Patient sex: F
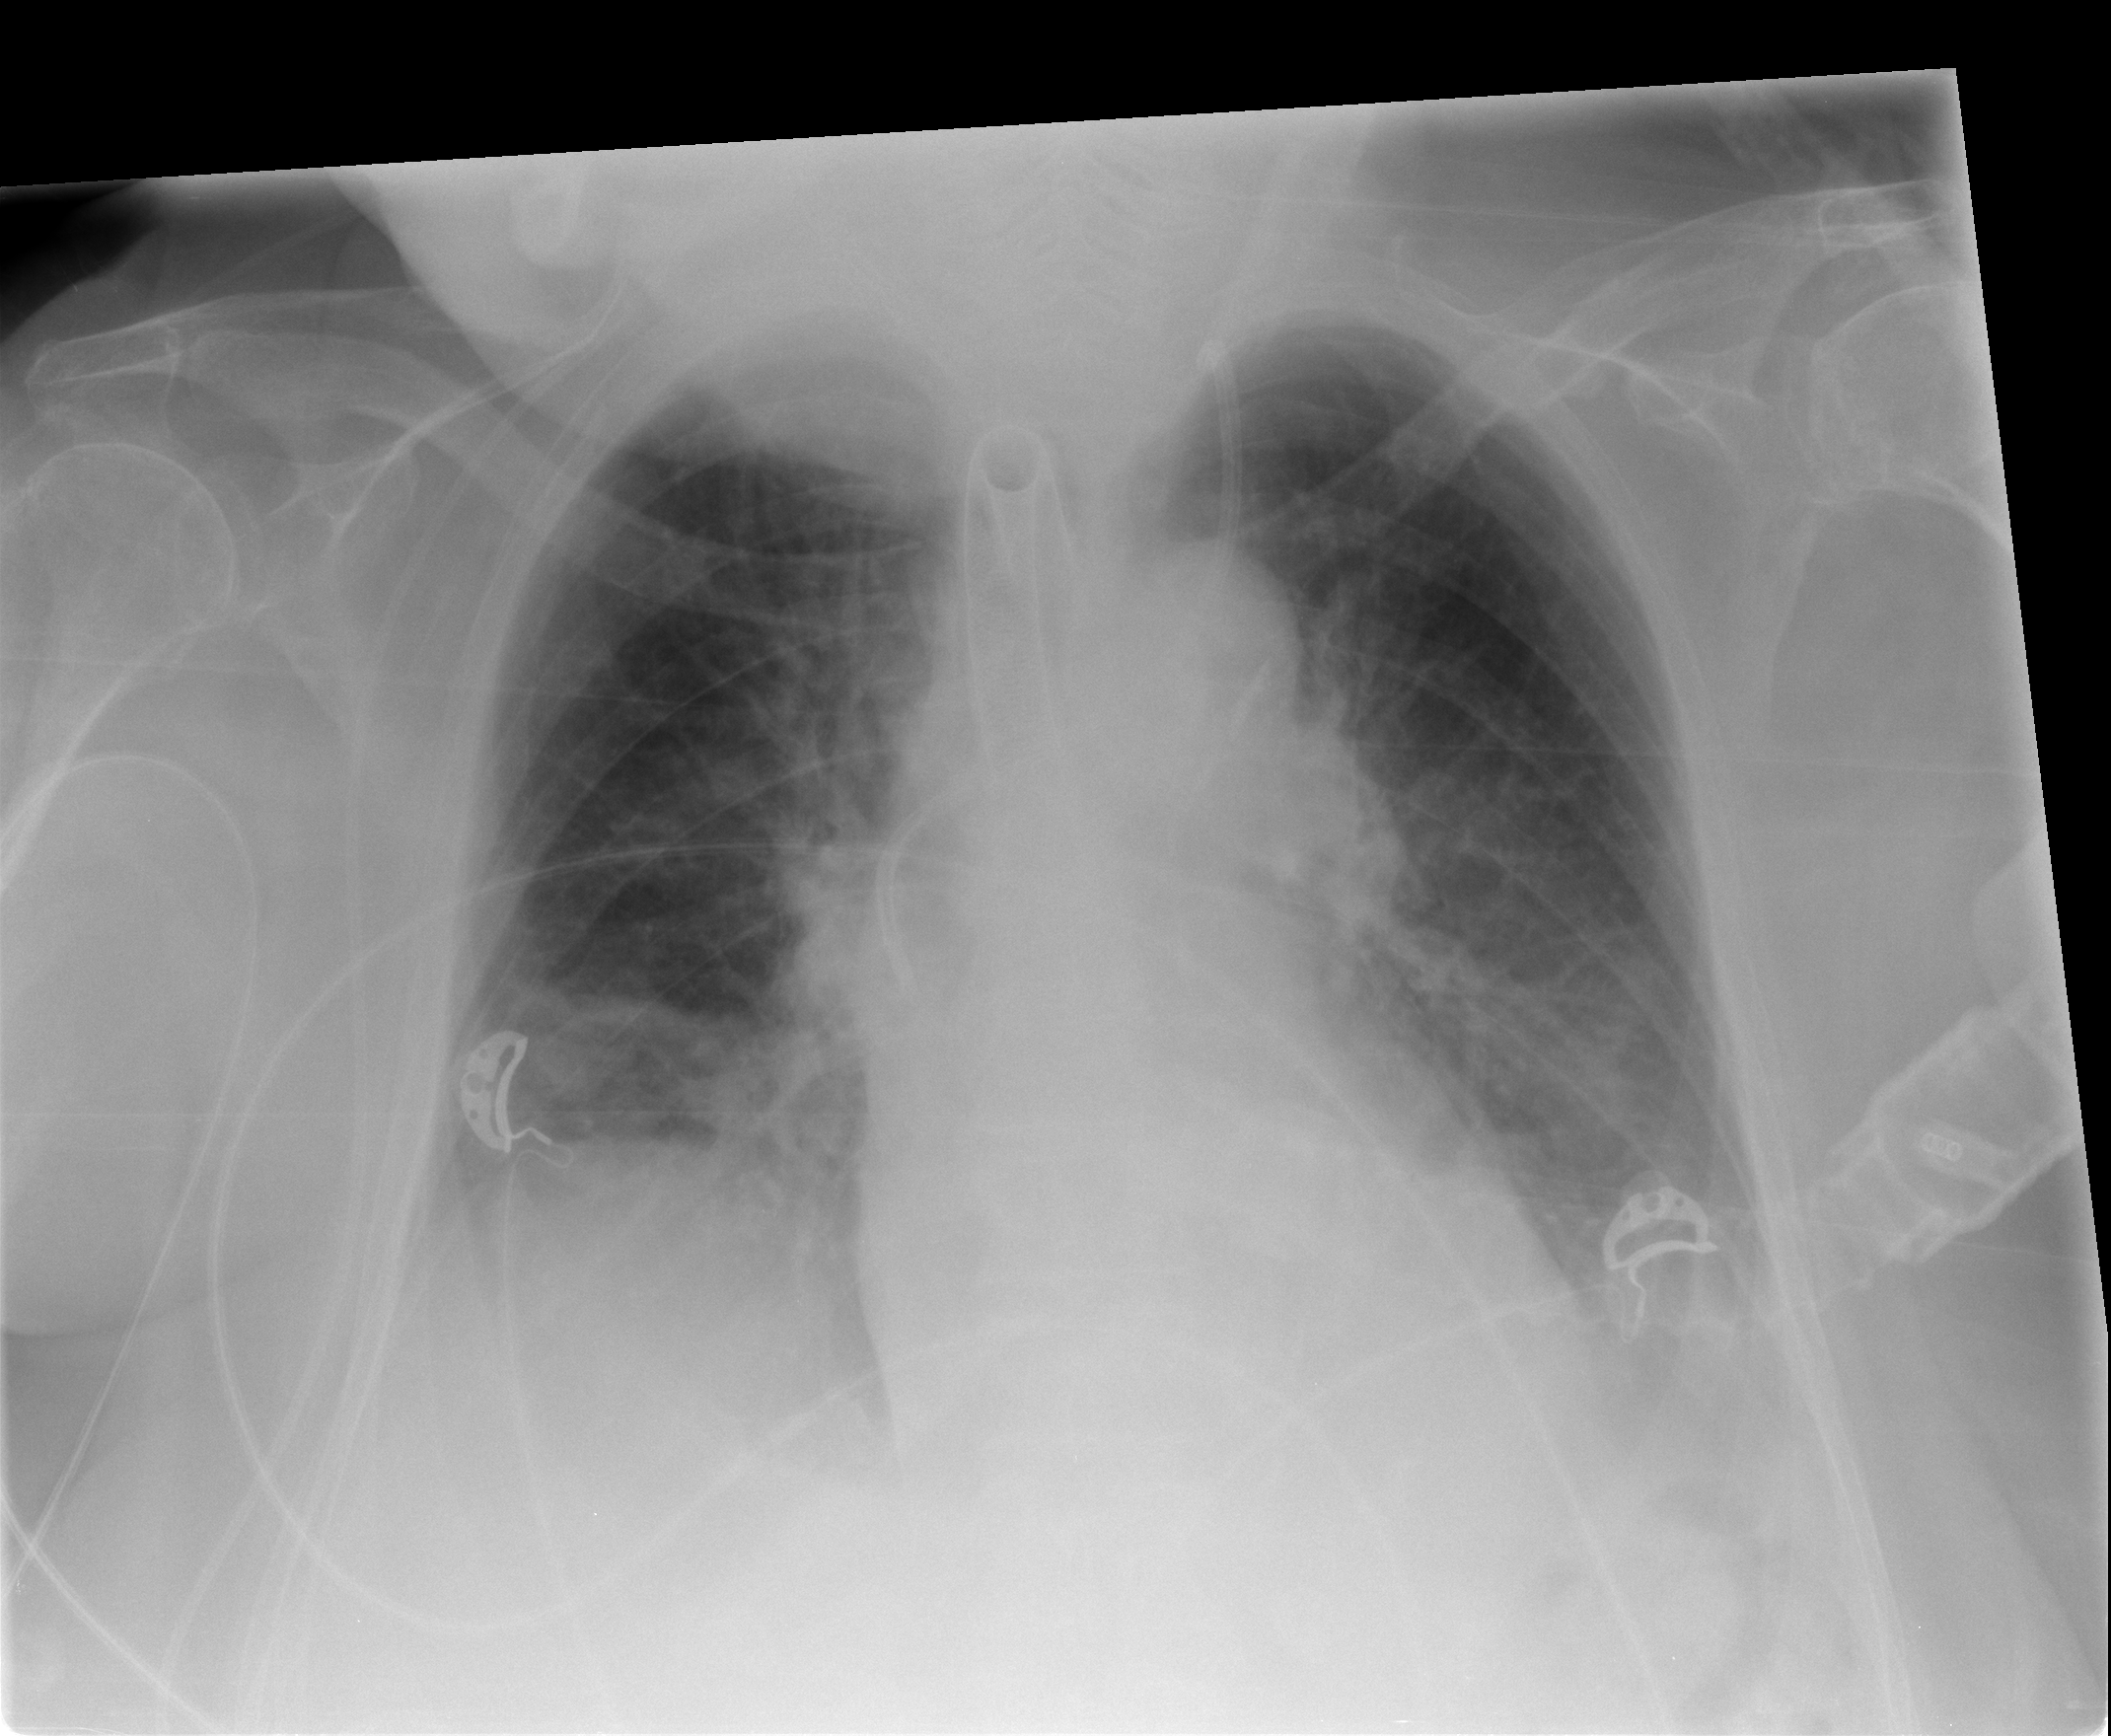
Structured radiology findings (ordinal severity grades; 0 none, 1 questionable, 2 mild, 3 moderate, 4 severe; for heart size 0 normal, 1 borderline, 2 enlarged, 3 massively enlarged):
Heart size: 0
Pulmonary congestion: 2
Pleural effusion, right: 1
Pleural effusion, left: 2
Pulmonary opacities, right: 0
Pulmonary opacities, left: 0
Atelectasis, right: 2
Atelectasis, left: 2